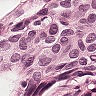
Metastatic tissue present: yes